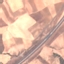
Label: Highway